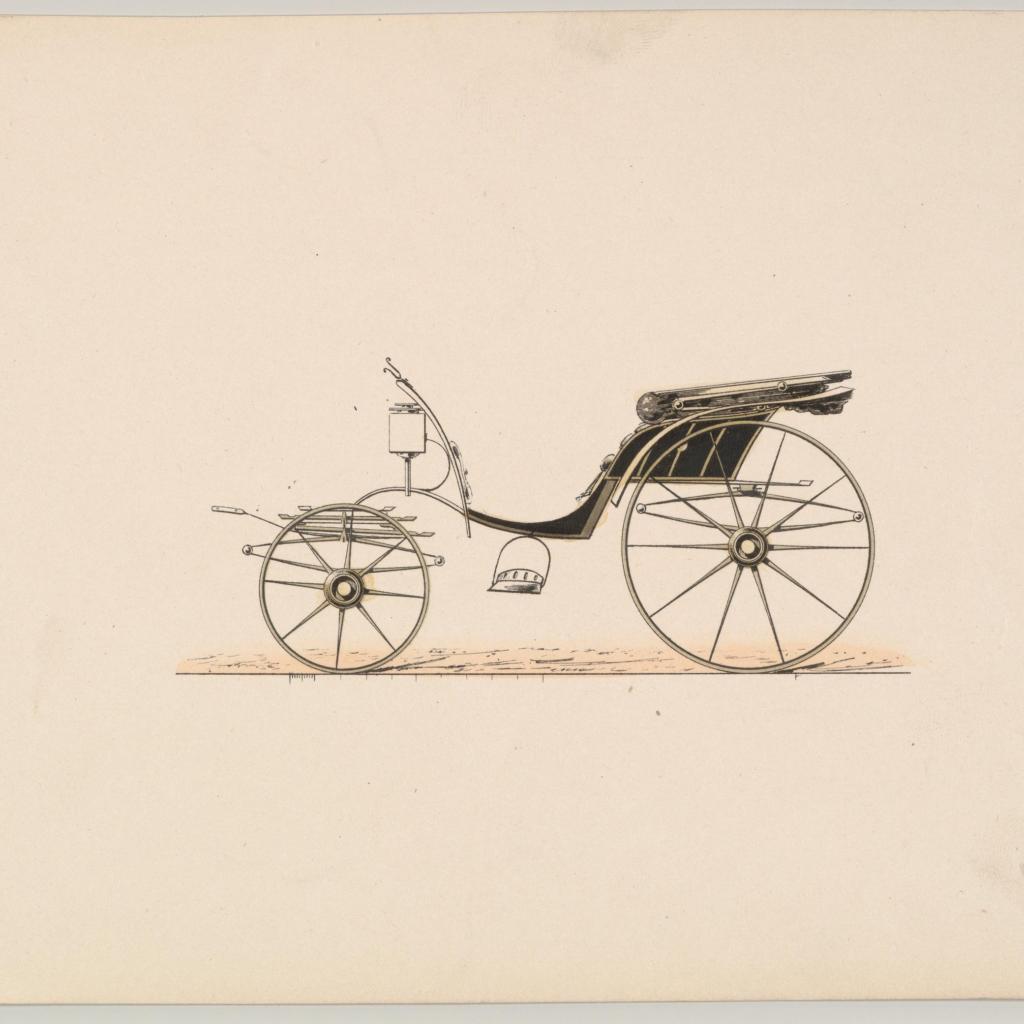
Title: Phaeton (unnumbered)
Object type: Print
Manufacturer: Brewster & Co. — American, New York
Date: ca. 1870
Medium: Colored lithograph
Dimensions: sheet: 6 1/8 x 9 1/16 in. (15.6 x 23 cm)
Classification: Prints
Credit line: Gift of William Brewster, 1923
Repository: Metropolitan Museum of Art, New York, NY